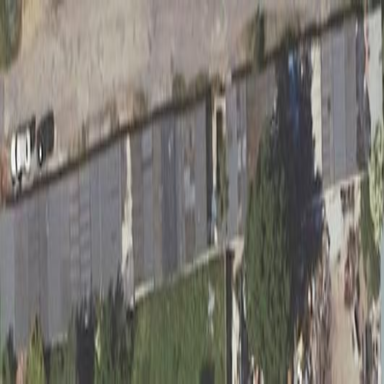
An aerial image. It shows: Group of garages.